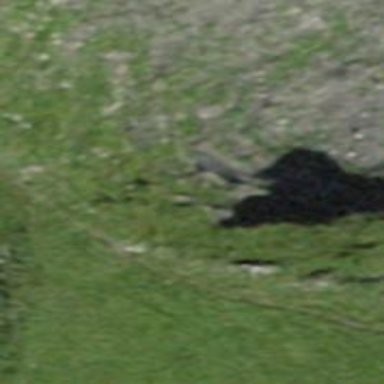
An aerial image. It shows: Cliff in nature.